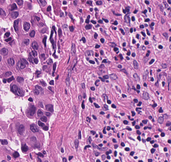
Tumor epithelial tissue: yes
Tumor-associated stroma tissue: yes
Normal tissue: no